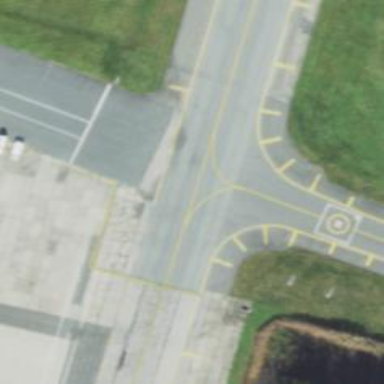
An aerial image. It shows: View of taxiway at the airport.